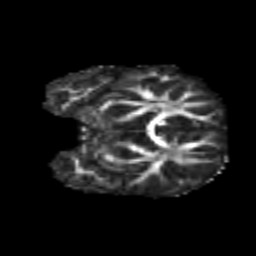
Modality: FA
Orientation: coronal
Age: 8
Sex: female
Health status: healthy